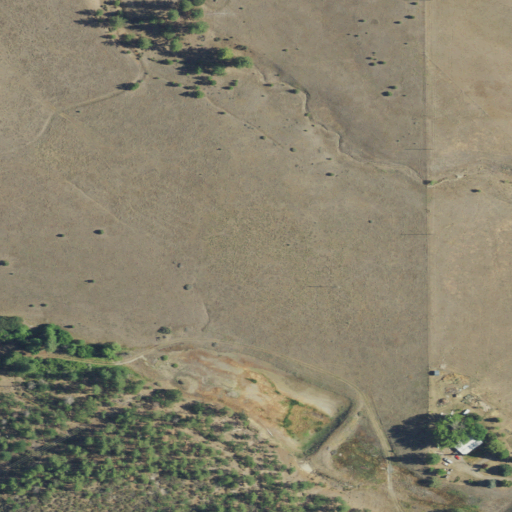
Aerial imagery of valley in California named Lime Gulch containing pasture, shrub, evergreen forest, open development, and low intensity development